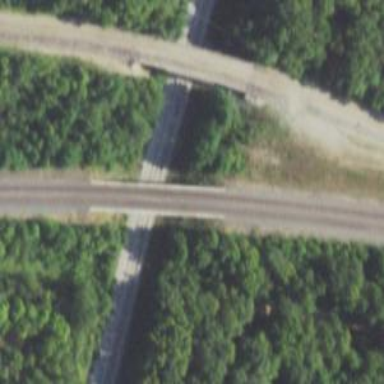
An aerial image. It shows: Railway track.